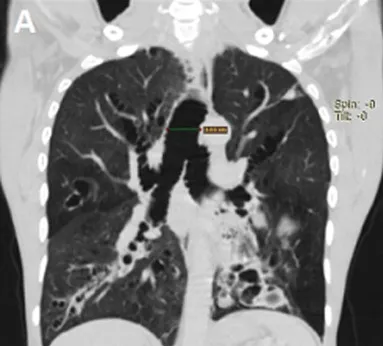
Chest CT showing a dilated trachea (>3cm), dilated main bronchi, and ,cystic bronchiectasis, mainly in the lower lobes.
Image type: radiology (ct)